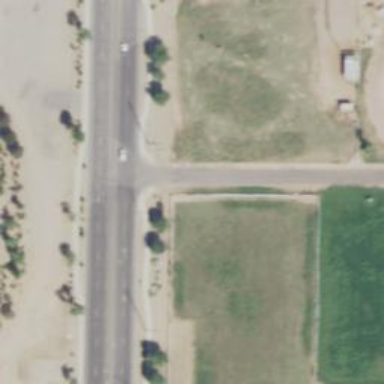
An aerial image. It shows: Road with stop sign.